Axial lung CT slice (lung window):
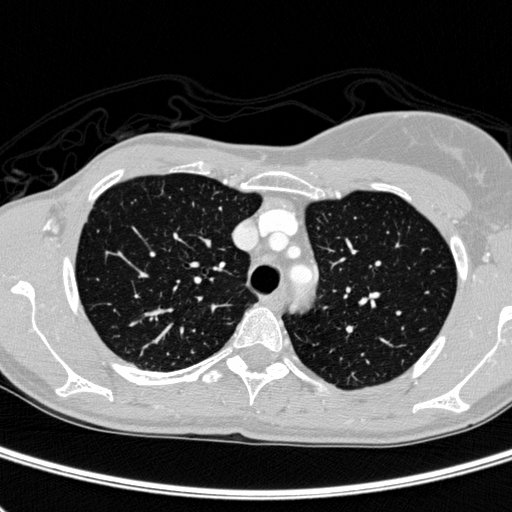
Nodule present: no